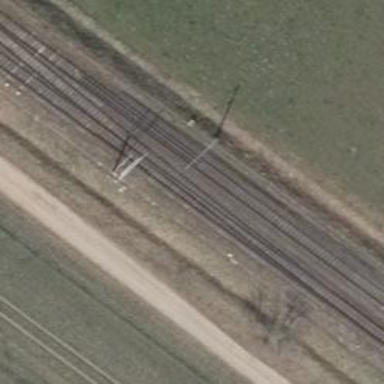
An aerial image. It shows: Railway track with contact line for electrification.